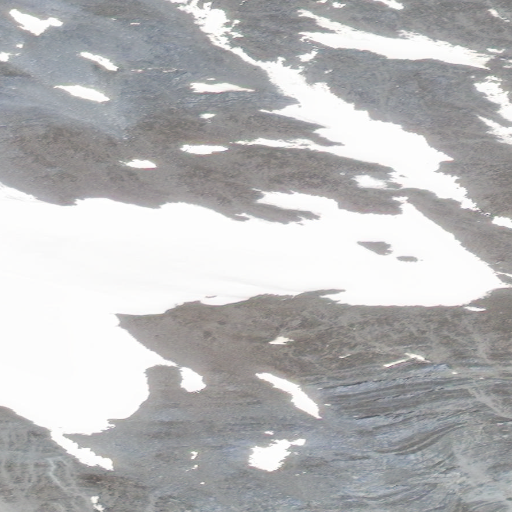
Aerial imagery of mountain in Alaska named Mount Miller containing only unknown